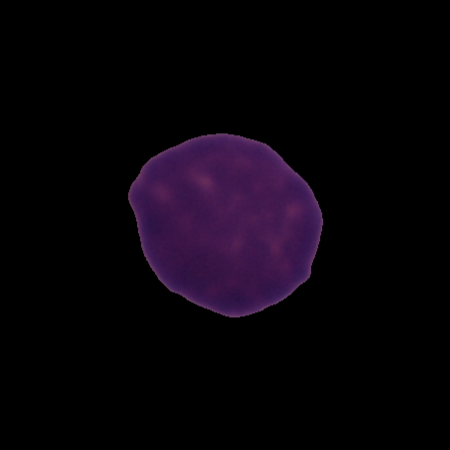
Label: healthy